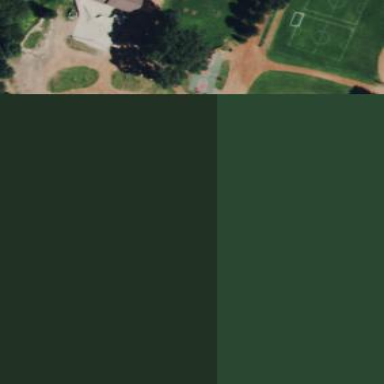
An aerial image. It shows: Soccer pitch for leisureland activities.